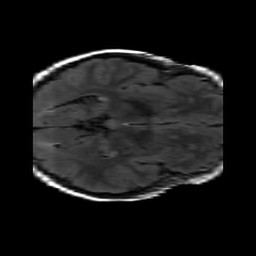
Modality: FLAIR
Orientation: axial
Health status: ill
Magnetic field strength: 3 T